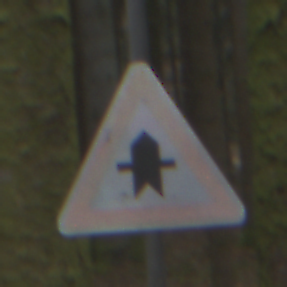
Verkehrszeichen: Vorfahrt
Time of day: Midday
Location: Outdoor (Nature)
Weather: Overcast
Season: NotSpecified
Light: Natural